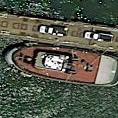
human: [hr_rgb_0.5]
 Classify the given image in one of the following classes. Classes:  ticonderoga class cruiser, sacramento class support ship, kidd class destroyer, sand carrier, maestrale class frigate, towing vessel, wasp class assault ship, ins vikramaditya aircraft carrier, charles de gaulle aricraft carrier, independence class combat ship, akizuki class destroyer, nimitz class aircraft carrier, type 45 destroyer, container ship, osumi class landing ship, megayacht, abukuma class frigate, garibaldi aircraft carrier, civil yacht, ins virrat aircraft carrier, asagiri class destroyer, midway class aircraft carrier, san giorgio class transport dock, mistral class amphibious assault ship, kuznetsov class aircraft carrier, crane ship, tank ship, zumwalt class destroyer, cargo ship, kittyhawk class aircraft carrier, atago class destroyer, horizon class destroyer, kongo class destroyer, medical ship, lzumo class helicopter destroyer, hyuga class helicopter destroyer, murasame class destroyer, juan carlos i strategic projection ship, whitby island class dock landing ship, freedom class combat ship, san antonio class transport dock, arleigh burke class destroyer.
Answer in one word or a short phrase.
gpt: Towing vessel